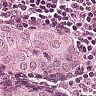
Metastatic tissue present: yes